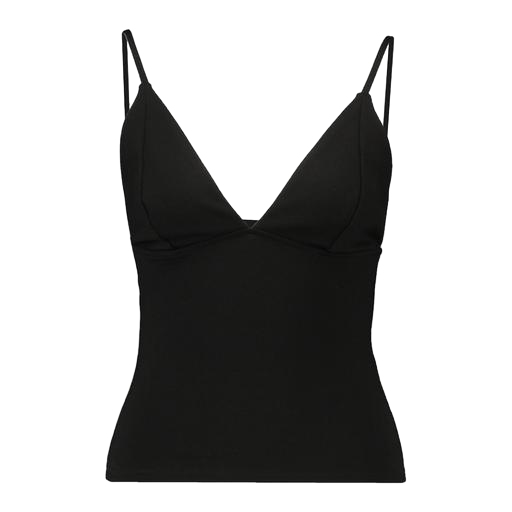
black v-neck cami, black women's cami, black women's fluid cami, white background